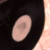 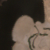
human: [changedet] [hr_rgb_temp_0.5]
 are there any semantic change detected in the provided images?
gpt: The coast of the river is linked to the oval island.